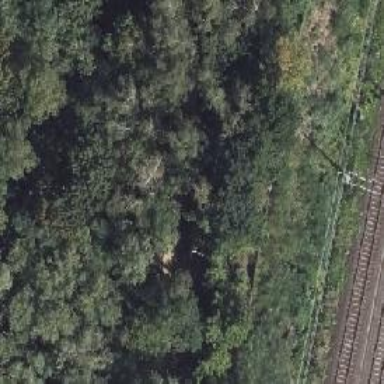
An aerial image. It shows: Disused railway with footway beside it surfaced with woodchips.